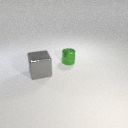
large gray metal cube in front of small green metal cylinder